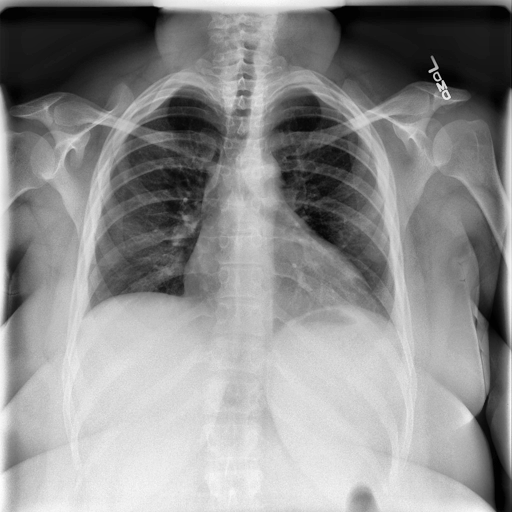
Finding: NORMAL